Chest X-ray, PA view. Patient: 51 years old, sex M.
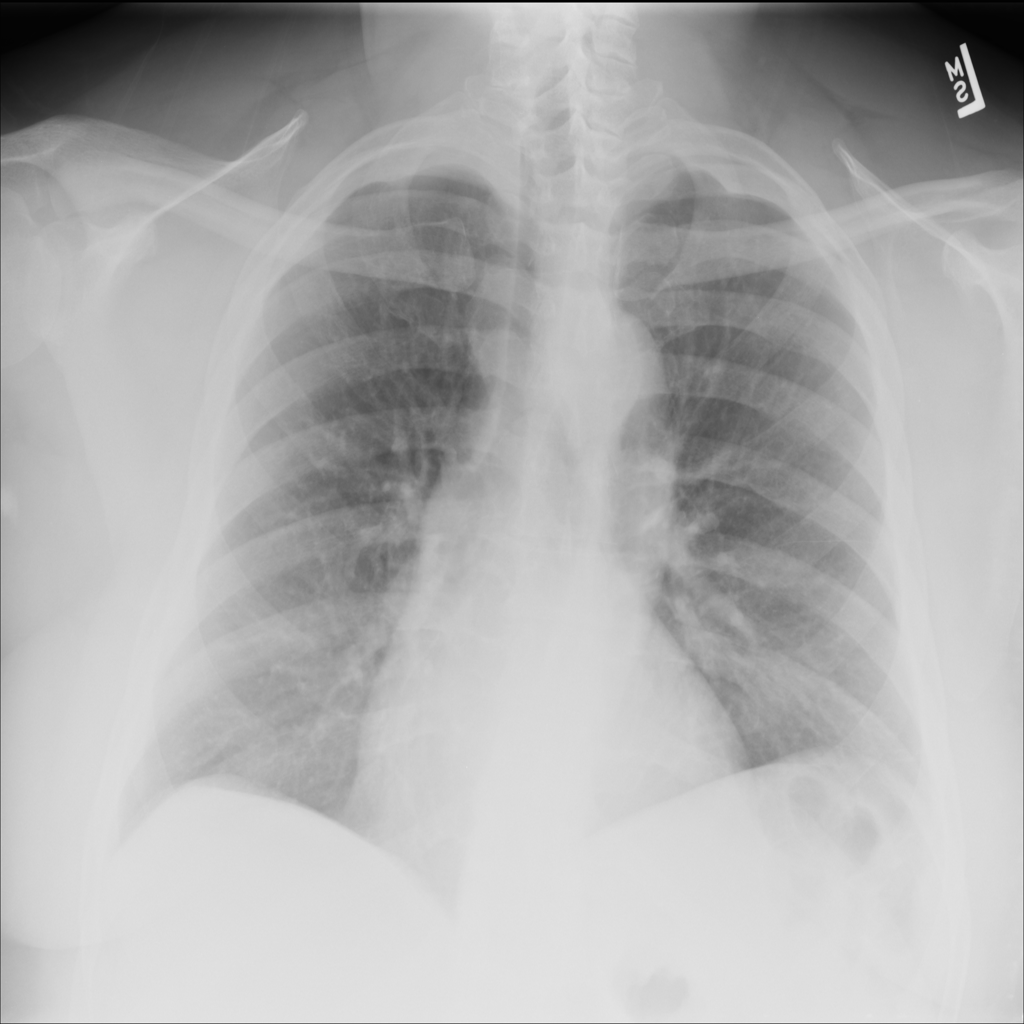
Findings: No Finding